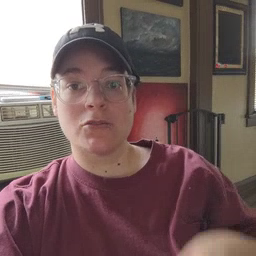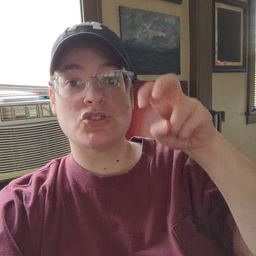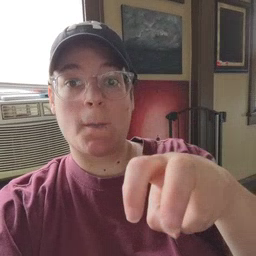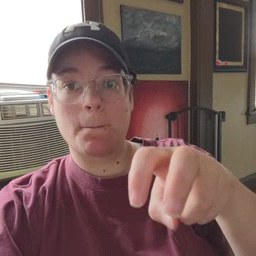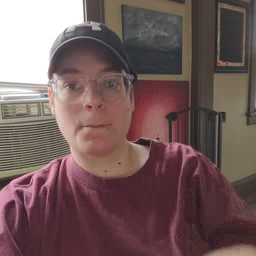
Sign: jump